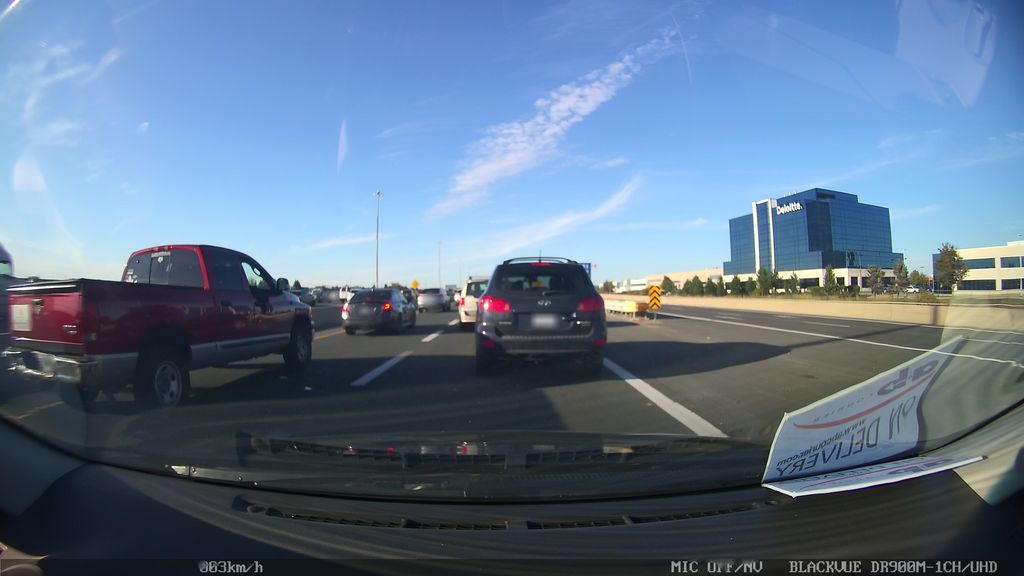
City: toronto